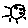
Label: moon